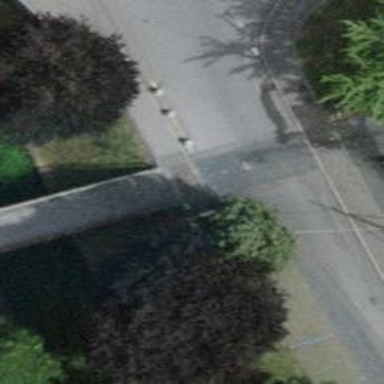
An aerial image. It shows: Cycle barrier.